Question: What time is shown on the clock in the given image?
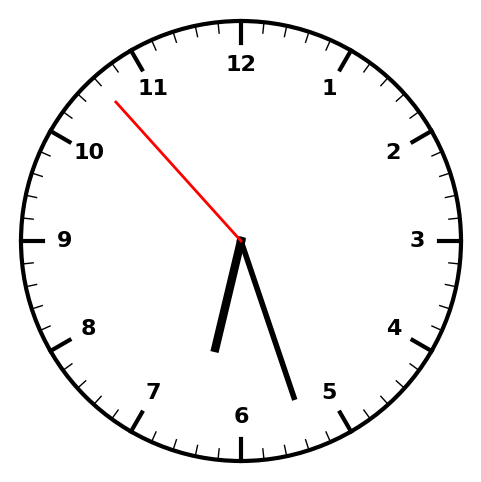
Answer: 06:26:53